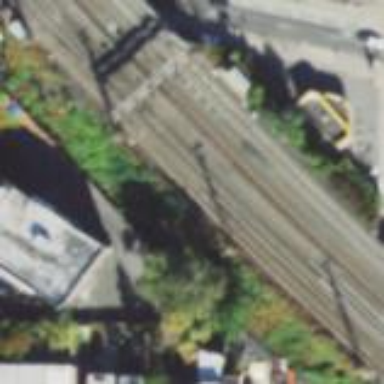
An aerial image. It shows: Railway area.